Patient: sex M, age 68
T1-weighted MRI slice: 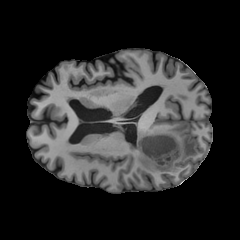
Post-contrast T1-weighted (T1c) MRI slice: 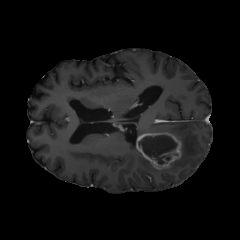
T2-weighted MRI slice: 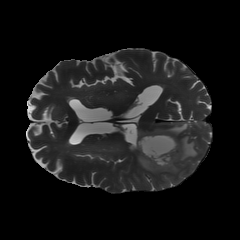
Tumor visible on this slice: yes
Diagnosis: Glioblastoma, IDH-wildtype
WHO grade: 4